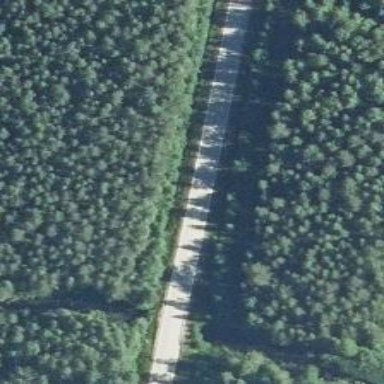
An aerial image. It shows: Tertiary road with asphalt surface. It serves as connection route.